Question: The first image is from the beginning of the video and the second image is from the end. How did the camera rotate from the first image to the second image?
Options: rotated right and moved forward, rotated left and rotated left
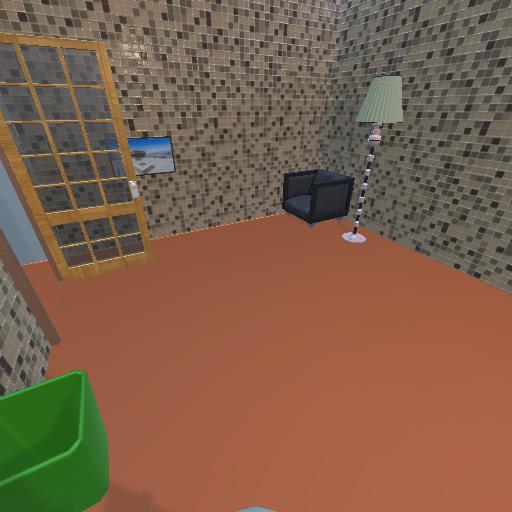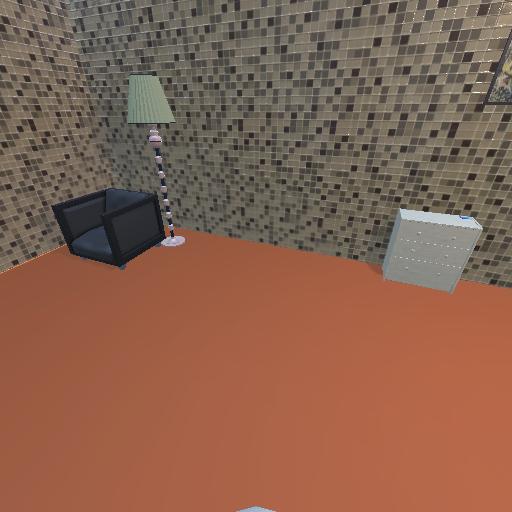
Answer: rotated right and moved forward